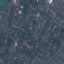
Land use / land cover class: Residential